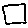
Label: square